Aerial crown-view tile of a tropical tree (Barro Colorado Island, Panama), acquired 20240918:
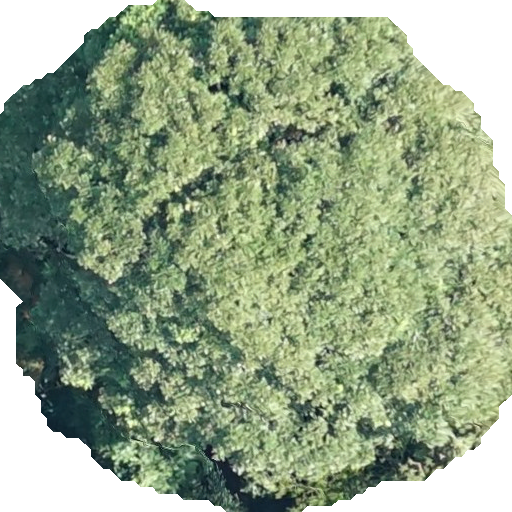
Species: Dipteryx oleifera
GBIF accepted scientific name: Dipteryx oleifera
Crown area: 348.273 m²